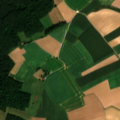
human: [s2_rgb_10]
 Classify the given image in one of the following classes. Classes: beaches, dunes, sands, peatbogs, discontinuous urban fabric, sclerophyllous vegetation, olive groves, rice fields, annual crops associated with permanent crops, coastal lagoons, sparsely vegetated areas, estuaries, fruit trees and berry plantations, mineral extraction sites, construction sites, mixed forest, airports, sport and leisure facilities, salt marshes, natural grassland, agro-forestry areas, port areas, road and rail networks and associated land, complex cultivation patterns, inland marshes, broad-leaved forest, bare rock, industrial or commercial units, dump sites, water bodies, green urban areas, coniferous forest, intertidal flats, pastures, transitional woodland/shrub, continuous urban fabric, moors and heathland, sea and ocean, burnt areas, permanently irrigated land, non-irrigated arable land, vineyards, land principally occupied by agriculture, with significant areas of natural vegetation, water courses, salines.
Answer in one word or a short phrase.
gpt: non-irrigated arable land, pastures, broad-leaved forest